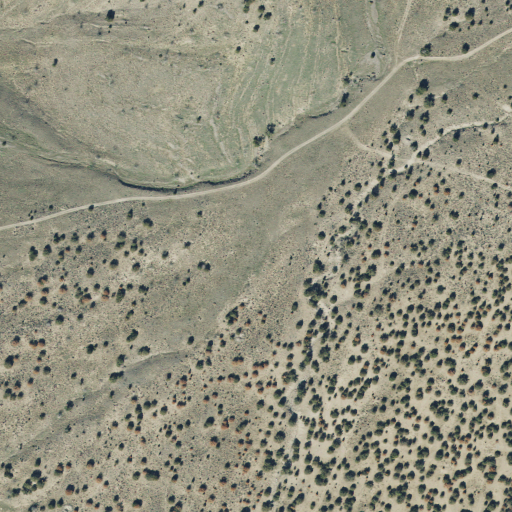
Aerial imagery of valley in Utah named Mitchell Canyon containing shrub and grassland